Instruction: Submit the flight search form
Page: home
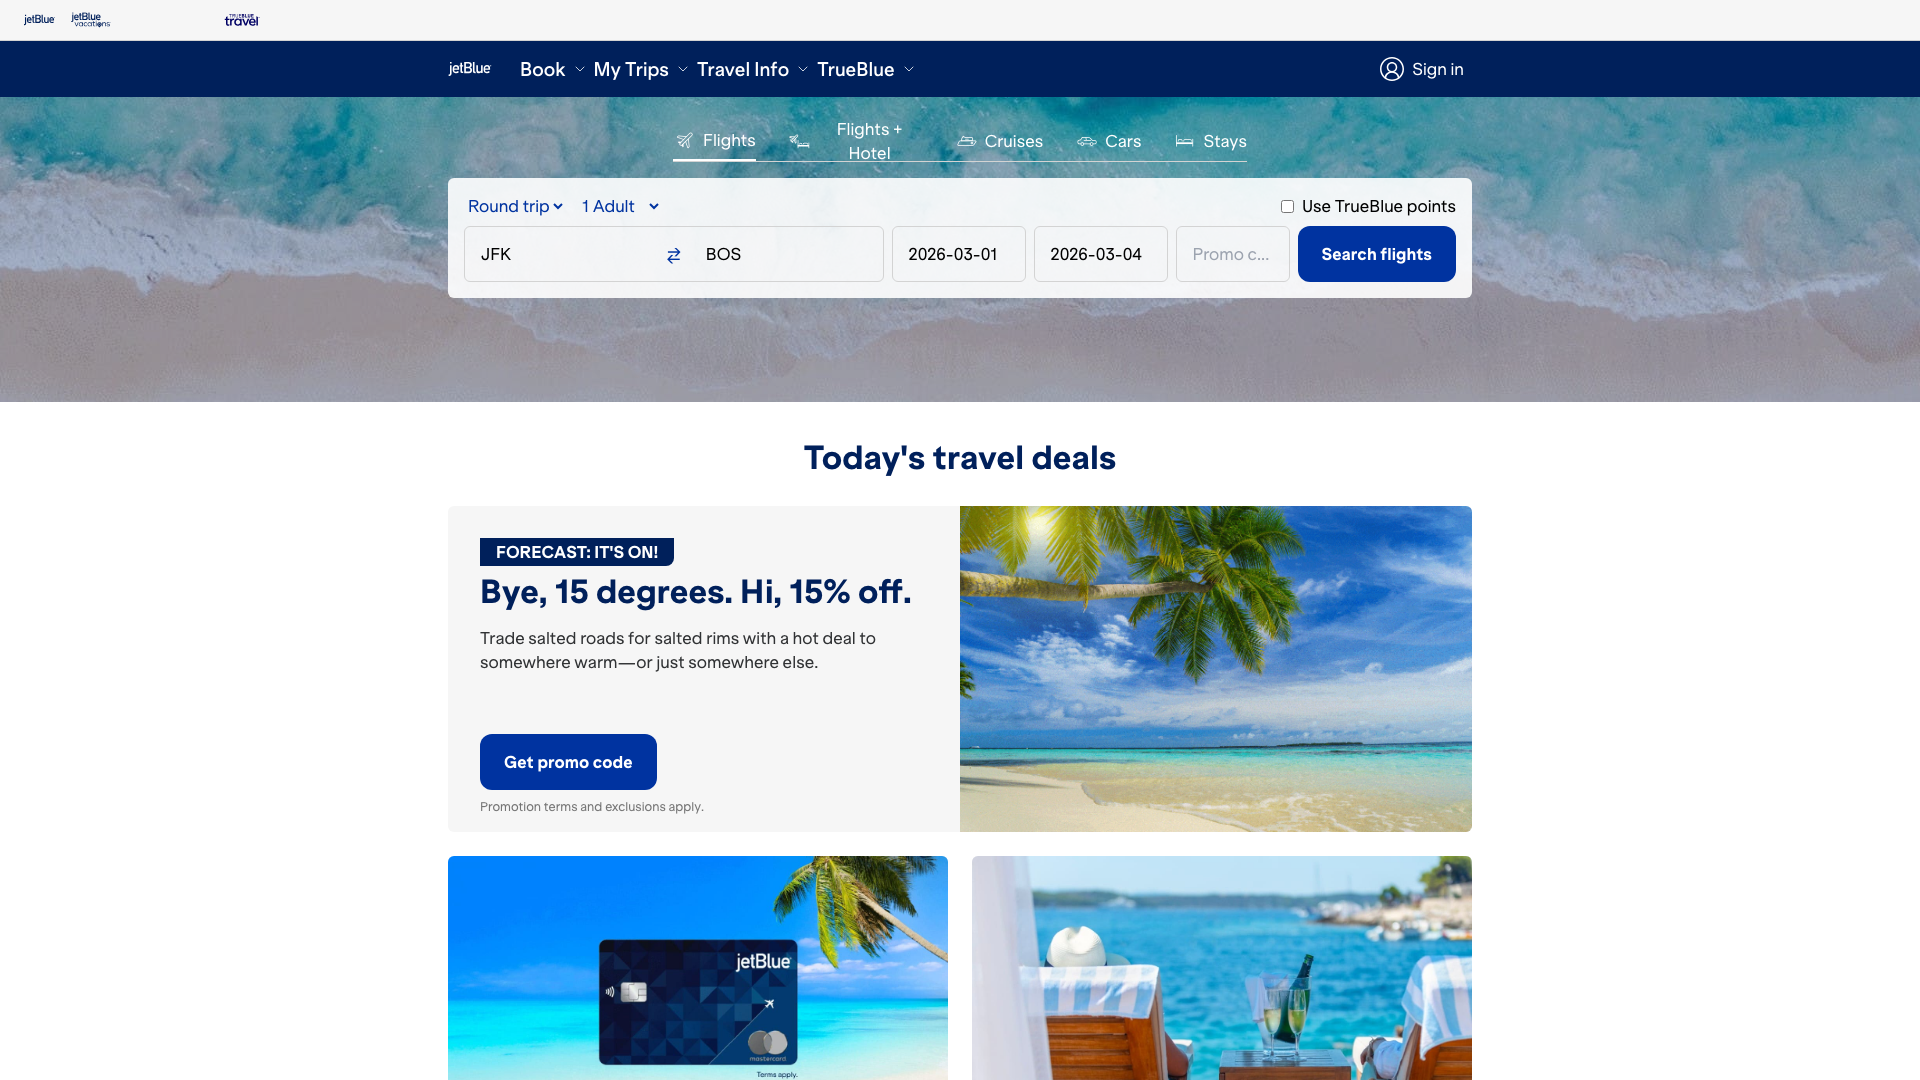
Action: click